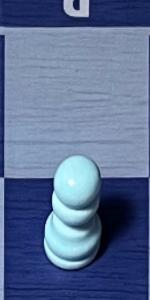
Label: Pawn_White